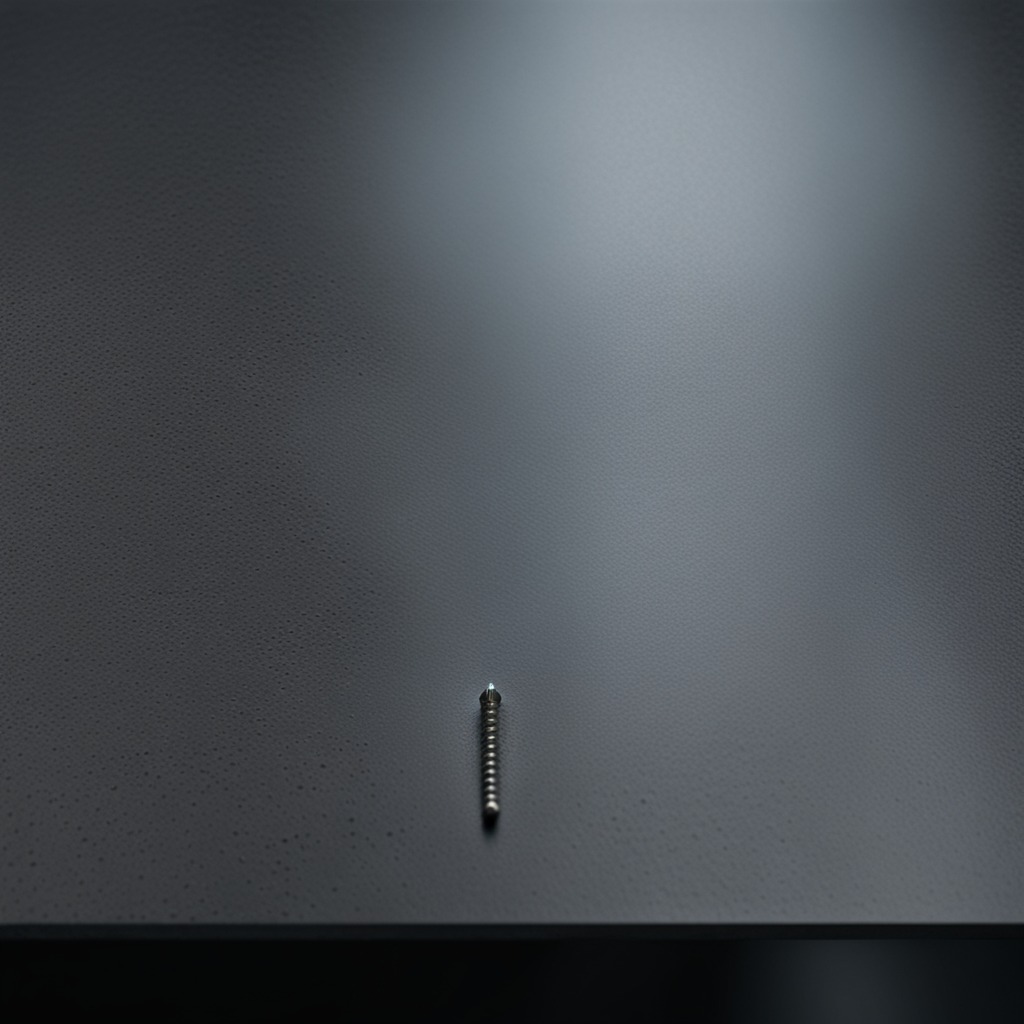
A metal screw lying on a clean granite table inside a workshop at night dim ambient light soft shadows worn but